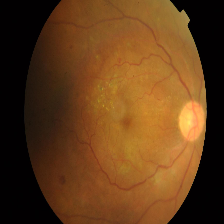
Diabetic retinopathy grade: Proliferative DR